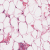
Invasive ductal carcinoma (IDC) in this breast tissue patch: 0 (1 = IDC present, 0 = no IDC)